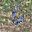
Label: 6